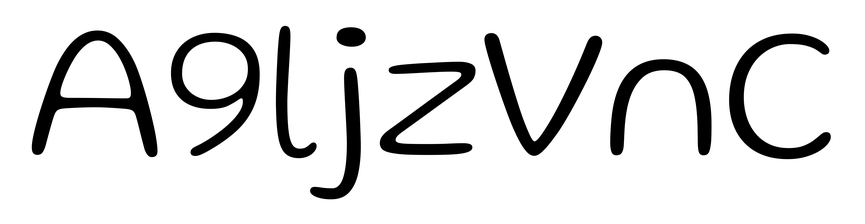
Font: Gluten_ExtraLight